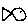
Label: fish